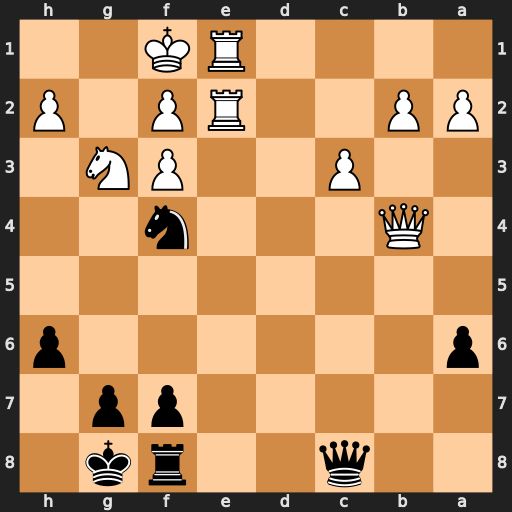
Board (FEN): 2q2rk1/5pp1/p6p/8/1Q3n2/2P2PN1/PP2RP1P/4RK2
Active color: b
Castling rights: -
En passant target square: -
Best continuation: Qh3+ Kg1 Qg2#